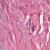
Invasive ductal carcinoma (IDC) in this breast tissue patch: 1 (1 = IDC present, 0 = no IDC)